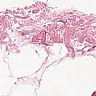
Metastatic tissue present: no